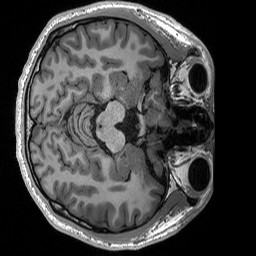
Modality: T1w
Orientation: axial
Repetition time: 8 s
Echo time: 0.066 s